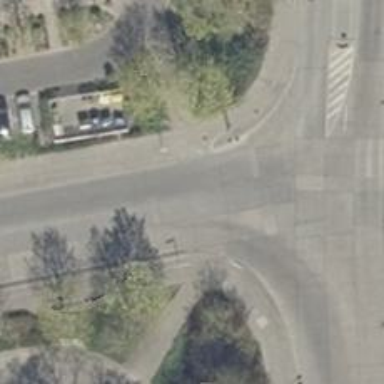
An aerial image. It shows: Uncontrolled crossing on the road.